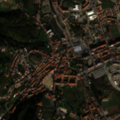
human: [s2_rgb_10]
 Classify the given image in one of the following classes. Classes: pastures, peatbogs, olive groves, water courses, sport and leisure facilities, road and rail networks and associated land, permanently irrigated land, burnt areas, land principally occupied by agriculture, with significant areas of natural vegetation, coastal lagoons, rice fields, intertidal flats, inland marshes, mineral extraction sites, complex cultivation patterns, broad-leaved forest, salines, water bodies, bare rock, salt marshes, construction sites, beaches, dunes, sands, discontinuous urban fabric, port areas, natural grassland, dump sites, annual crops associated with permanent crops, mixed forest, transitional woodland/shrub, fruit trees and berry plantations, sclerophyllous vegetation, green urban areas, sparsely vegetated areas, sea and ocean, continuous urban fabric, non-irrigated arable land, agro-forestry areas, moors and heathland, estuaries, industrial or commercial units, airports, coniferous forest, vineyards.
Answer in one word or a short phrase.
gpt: continuous urban fabric, discontinuous urban fabric, fruit trees and berry plantations, complex cultivation patterns, broad-leaved forest, mixed forest